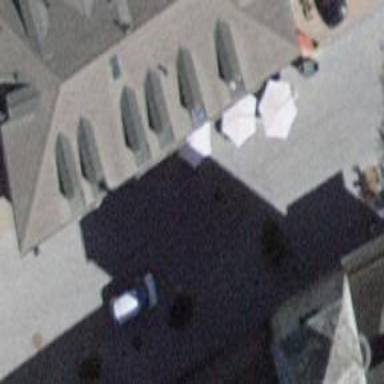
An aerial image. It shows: Restaurant.